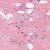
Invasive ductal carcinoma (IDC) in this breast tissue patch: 0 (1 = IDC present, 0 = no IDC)